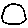
Label: circle